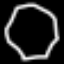
Label: octagon